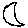
Label: moon